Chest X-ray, AP view. Patient: 49 years old, sex M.
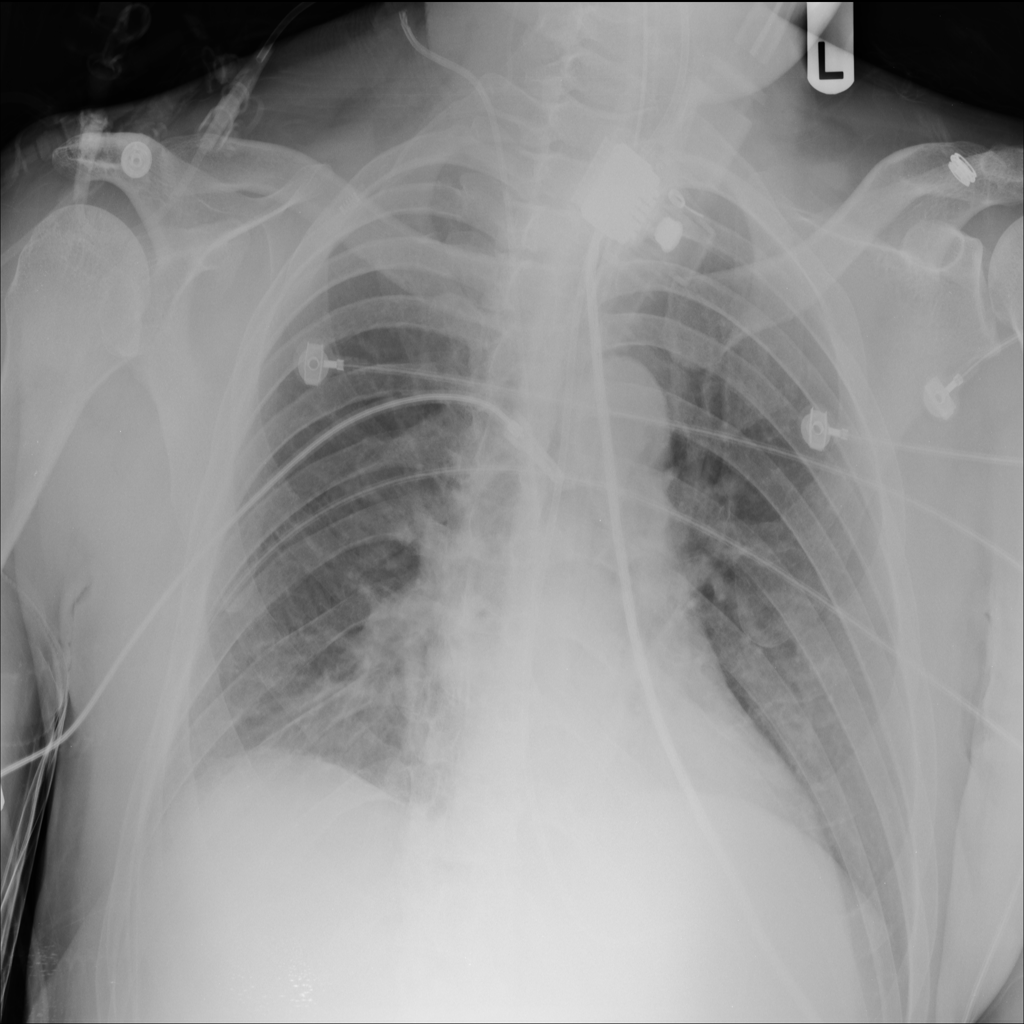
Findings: Atelectasis, Infiltration